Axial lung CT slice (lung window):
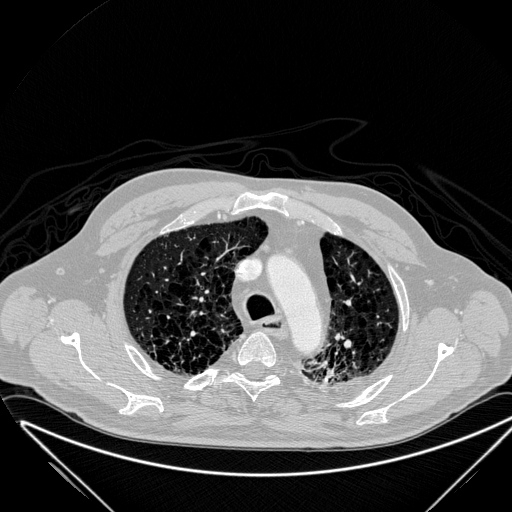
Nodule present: no